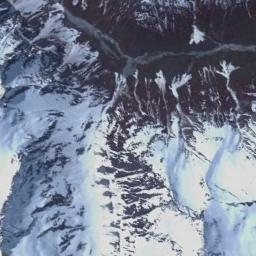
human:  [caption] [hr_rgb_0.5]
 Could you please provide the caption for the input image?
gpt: A snow-covered mountain covered in large areas .

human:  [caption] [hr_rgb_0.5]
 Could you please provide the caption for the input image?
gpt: The snow berg is consist of bare land and white snow .

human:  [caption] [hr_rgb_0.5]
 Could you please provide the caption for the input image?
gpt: The ground on the snowberg is uneven .

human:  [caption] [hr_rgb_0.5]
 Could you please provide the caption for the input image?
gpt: The snowberg is covered with snow and ice .

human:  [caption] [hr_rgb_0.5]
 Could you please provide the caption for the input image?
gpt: There are much snow on the snowberg .